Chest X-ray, AP view. Patient: 14 years old, sex F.
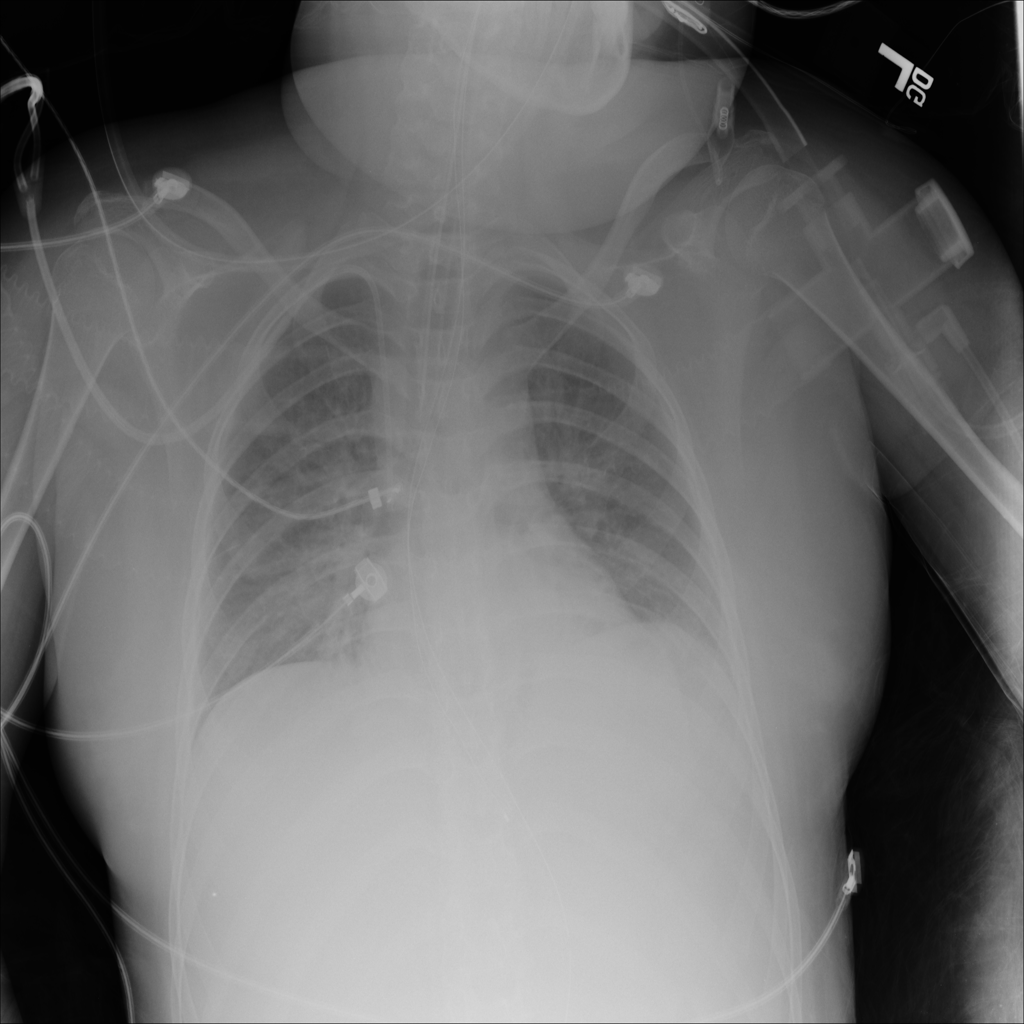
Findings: No Finding